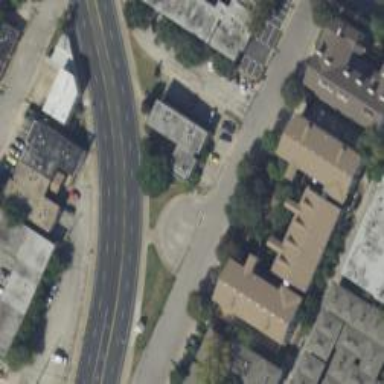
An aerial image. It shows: Residential road with sidewalk on the left side.